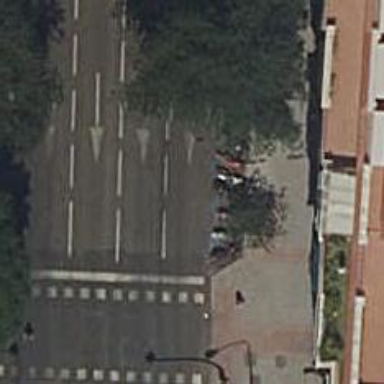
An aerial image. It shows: Motorcycle parking area.